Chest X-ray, PA view. Patient: 53 years old, sex F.
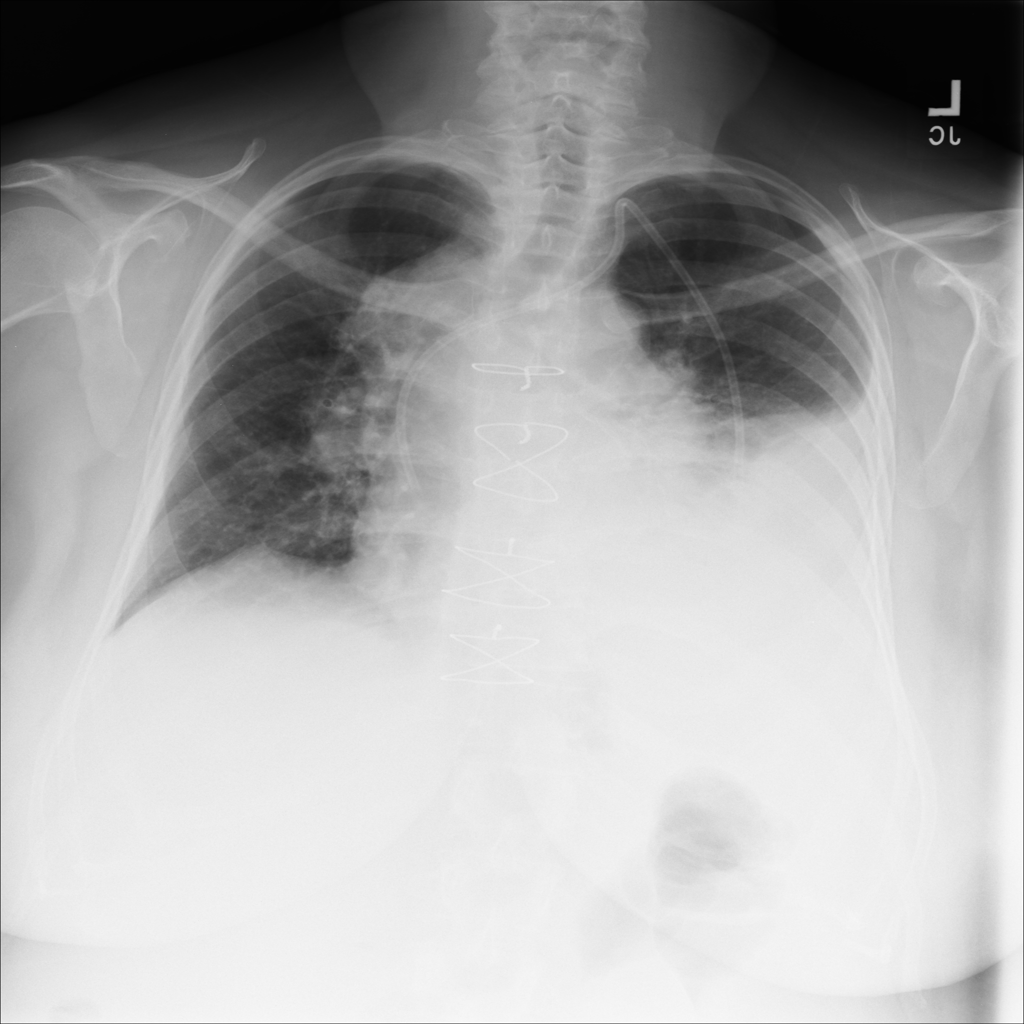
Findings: No Finding